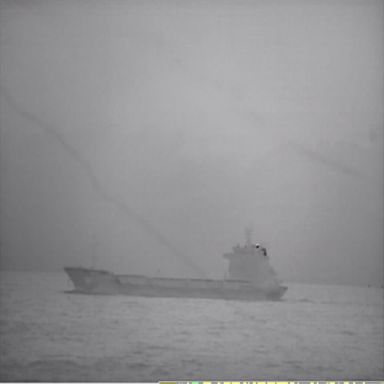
There is a liner in the infrared image.